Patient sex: M
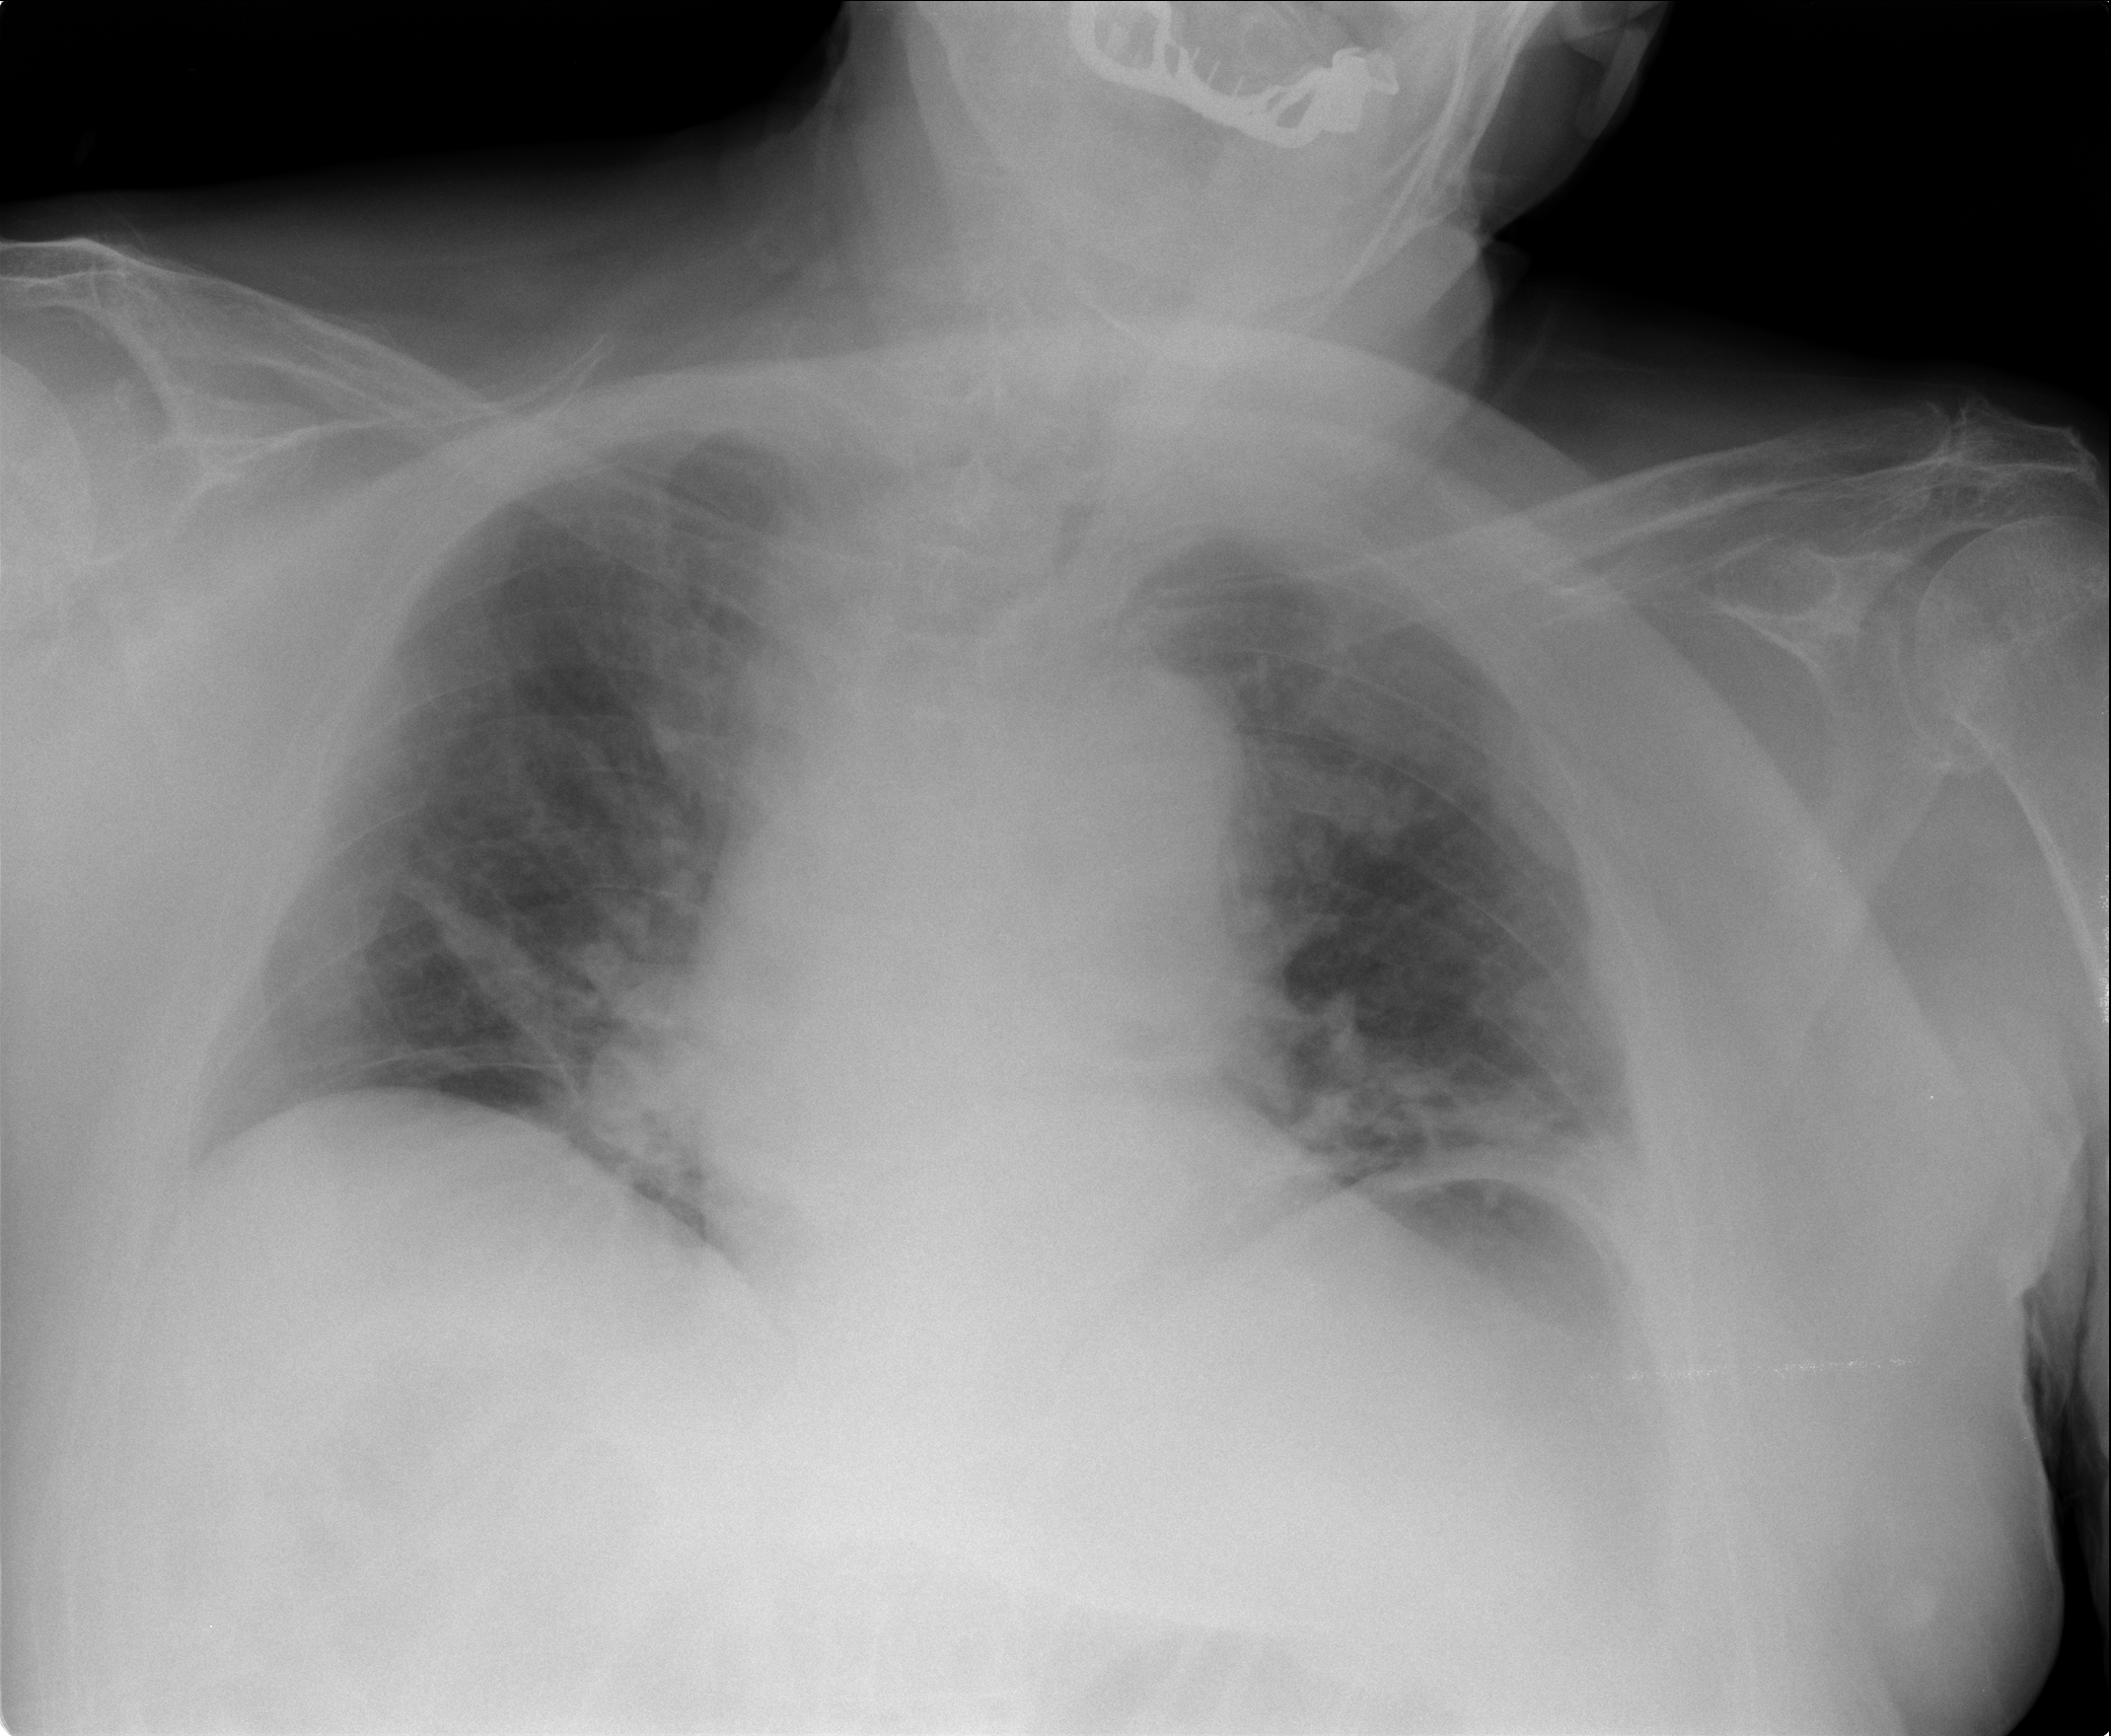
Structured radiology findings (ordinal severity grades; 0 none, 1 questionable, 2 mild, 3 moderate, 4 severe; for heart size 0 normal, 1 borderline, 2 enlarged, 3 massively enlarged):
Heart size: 2
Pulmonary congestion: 2
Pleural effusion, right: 0
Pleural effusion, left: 1
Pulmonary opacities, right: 0
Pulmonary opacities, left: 0
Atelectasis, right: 2
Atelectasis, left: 2